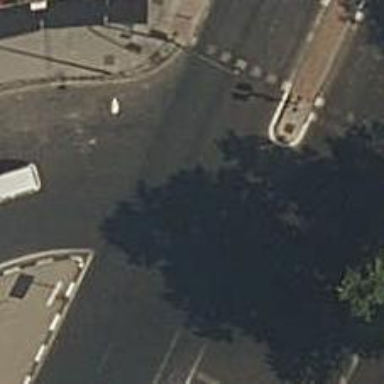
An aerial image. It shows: Road with traffic signals.